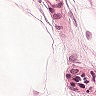
Metastatic tissue present: no